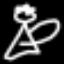
Label: angel